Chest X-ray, AP view. Patient: 50 years old, sex M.
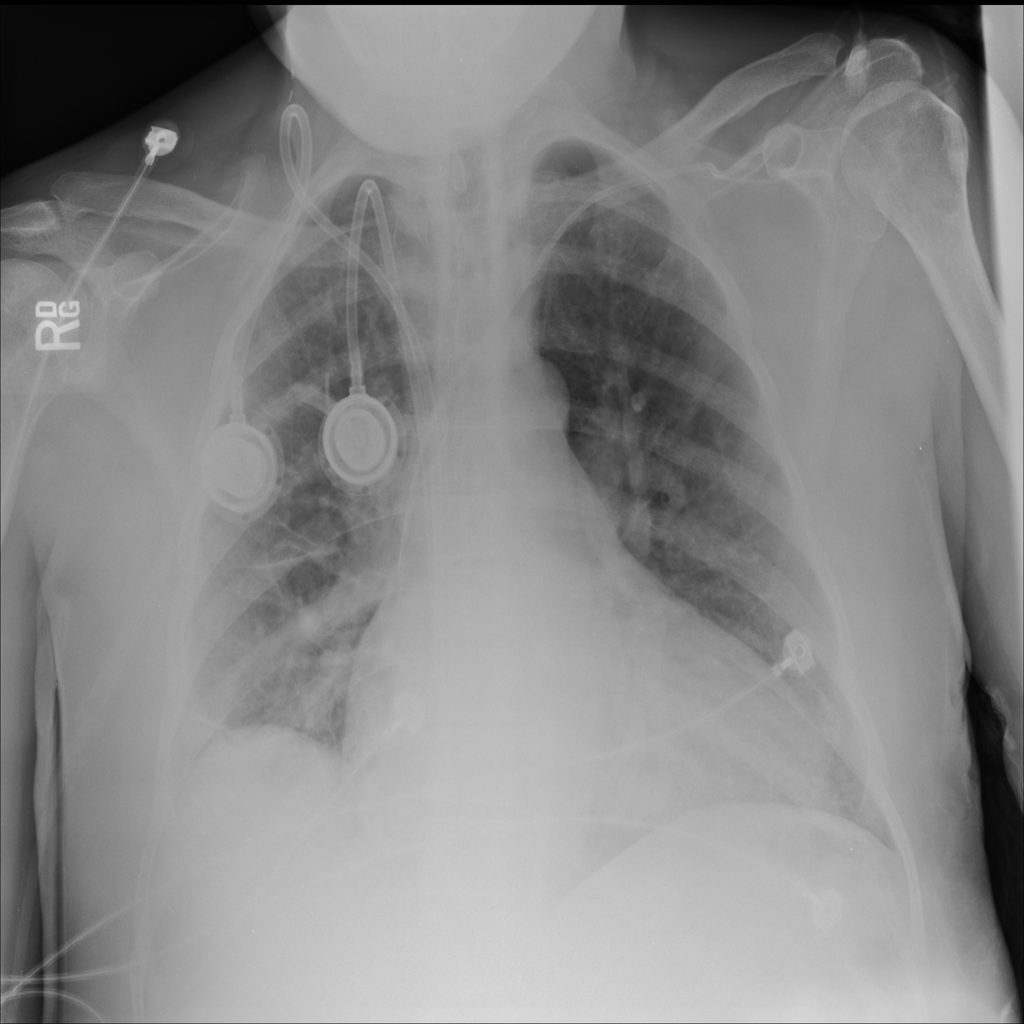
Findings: No Finding